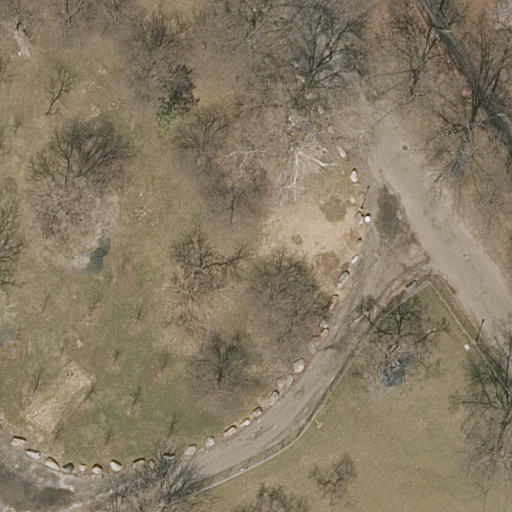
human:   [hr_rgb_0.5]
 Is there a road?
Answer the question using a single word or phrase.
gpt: yes

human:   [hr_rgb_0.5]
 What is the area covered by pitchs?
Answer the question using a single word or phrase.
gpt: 4527m2

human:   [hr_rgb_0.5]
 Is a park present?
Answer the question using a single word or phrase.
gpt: yes

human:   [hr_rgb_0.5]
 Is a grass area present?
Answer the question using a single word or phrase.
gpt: yes

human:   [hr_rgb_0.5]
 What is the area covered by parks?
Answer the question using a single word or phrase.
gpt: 10633m2

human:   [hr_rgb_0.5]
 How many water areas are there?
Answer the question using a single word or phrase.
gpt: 0

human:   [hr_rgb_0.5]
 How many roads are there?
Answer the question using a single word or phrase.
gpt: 2

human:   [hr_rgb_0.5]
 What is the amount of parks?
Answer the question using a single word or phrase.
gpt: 1

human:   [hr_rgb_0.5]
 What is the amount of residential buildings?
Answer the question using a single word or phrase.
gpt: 0

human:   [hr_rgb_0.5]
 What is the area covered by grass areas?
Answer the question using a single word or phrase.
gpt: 6837m2

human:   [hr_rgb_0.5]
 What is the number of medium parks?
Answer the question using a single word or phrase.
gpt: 0

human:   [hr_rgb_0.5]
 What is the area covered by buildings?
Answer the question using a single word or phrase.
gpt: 0m2

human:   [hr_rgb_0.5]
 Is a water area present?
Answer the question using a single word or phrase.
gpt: no

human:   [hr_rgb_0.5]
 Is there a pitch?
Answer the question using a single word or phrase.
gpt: yes

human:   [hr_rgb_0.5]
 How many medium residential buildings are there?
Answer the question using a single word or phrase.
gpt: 0

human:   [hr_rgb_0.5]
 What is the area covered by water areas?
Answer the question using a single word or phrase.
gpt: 0m2

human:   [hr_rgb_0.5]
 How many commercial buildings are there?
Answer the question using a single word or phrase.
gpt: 0

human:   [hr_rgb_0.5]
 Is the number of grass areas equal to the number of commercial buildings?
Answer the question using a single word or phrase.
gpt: no

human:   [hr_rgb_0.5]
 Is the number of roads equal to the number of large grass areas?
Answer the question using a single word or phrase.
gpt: no

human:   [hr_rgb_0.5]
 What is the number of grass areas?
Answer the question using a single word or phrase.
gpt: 1

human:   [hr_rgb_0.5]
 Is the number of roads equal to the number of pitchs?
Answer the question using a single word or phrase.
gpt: no

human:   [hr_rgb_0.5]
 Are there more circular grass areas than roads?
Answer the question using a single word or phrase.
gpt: no

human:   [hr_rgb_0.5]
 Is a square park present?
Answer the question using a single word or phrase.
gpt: no

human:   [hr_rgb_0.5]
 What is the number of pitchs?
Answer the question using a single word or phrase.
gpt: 1

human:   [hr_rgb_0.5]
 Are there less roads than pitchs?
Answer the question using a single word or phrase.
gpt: no

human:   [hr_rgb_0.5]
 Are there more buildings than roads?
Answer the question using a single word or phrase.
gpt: no

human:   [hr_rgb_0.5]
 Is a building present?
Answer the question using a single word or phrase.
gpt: no

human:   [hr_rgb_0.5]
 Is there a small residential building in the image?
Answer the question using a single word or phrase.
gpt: no

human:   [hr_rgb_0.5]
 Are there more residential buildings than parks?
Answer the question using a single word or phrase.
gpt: no

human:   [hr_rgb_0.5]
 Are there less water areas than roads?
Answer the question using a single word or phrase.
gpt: yes

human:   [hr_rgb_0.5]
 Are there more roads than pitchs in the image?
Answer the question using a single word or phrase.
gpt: yes

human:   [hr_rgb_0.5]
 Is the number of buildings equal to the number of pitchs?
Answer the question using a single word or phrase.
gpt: no

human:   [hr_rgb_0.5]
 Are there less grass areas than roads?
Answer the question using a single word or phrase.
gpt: yes

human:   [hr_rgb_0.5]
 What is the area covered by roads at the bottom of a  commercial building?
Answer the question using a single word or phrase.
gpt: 0m2

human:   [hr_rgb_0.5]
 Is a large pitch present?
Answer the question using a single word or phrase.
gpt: yes

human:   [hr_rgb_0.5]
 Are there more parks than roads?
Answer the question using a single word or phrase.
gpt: no

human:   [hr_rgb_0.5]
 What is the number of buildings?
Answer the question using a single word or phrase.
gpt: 0

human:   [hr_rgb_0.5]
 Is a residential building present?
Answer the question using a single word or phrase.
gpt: no

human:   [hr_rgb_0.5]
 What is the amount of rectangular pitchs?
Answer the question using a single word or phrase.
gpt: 1

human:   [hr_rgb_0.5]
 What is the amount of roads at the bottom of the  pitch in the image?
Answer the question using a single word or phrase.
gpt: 2

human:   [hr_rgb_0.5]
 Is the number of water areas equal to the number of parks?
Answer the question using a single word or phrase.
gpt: no

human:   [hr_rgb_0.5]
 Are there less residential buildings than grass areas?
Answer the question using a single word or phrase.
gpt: yes

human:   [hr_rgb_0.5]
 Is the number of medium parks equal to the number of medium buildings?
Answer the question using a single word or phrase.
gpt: yes

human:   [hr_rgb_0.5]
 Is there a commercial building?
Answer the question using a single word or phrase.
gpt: no

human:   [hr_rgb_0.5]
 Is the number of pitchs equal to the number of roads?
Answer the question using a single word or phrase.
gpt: no

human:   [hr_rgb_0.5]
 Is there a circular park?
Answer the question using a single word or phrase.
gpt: no

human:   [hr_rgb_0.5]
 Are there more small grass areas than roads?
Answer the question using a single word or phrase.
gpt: no

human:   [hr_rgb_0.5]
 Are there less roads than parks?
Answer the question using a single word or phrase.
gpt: no

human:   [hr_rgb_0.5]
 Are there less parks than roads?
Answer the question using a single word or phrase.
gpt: yes

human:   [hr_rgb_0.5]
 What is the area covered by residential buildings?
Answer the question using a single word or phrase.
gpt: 0m2

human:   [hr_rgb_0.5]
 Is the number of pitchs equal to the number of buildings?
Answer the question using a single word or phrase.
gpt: no

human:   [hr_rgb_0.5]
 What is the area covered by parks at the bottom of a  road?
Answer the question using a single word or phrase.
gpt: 10633m2

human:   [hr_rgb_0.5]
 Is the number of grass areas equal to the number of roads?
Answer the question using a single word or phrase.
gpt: no

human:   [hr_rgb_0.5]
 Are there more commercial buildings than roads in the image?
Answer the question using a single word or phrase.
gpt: no

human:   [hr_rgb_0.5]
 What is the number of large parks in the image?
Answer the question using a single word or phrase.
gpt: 1

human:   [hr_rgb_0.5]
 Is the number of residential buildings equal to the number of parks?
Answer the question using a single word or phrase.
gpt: no

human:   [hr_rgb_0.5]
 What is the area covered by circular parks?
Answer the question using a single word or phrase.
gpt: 0m2

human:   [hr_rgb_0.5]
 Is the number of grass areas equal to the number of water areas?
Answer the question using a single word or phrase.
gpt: no

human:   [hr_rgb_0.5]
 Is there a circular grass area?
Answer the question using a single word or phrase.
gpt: no

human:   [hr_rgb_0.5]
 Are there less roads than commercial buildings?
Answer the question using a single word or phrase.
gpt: no

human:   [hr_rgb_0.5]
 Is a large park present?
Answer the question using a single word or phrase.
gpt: yes

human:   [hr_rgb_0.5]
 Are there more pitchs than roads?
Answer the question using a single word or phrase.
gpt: no

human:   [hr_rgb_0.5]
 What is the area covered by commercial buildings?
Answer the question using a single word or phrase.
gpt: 0m2

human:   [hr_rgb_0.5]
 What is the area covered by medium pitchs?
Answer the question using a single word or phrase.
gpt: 0m2